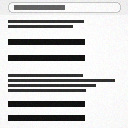
Screen state: on